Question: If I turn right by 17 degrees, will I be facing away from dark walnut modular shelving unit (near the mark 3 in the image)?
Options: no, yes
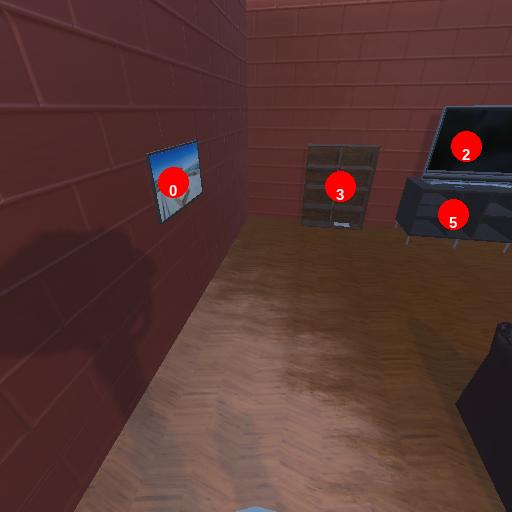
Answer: no